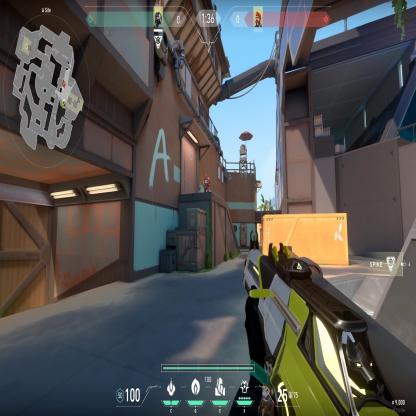
Label: enemy